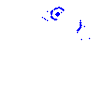
Particle: proton